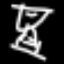
Label: hourglass